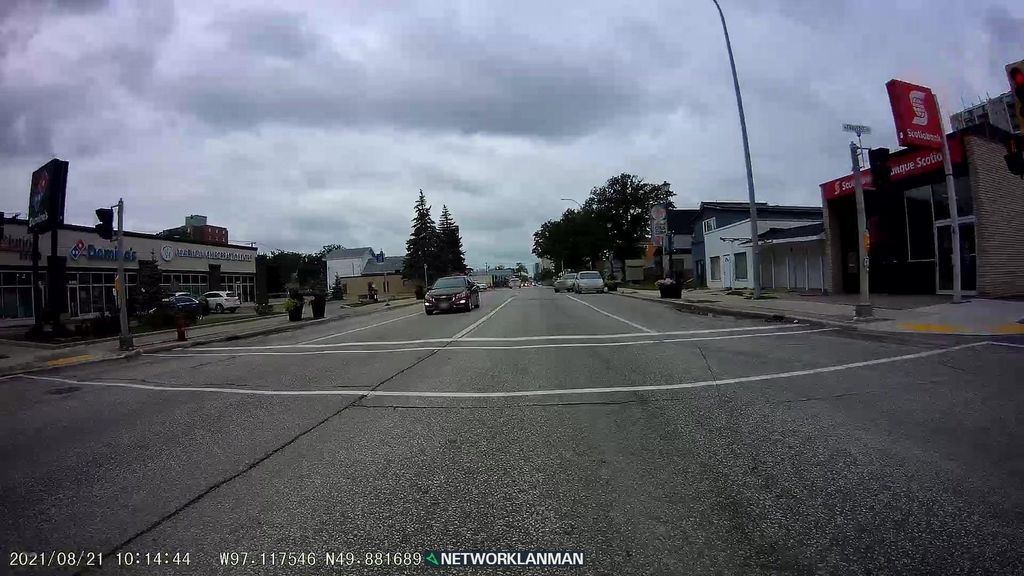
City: winnipeg